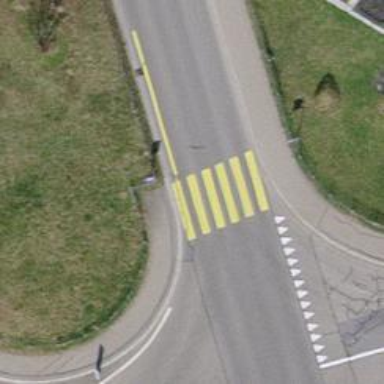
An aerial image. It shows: Uncontrolled road crossing.